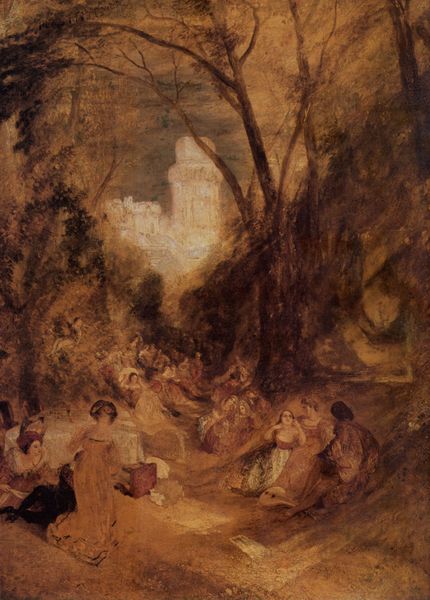
Titel: Boccaccio erzählt die Geschichte des Vogelkäfigs
Künstler: William Turner
Standort: London
Institution: Tate Gallery
Schlagwörter: baum, berg, blätter, dunkel, gemälde, himmel, mann, schatten, weiß, wolken, aquarell, bäume, fluss, frauen, grün, landschaft, menschen, mädchen, ocker, sitzen, stadt, äste, abend, braun, frau, geste, grau, haar, hell, hintergrund, hut, hüte, jahrhundertwende, kleid, kleider, kreide, licht, männer, nacht, schwarz, skizze, strasse, stuhl, tisch, zeichnung, gebäude, haus, park, schloss, weg, wiese, beige, fest, gesellschaft, gespräch, malerei, silber, schauen, öl, ast, bach, erde, hügel, natur, stamm, zweige, gebüsch, kirche, pastos, boden, haare, sitzend, decke, gitarre, tal, wald, genre, turm, schleppe, schürze, düster, vedute, abhang, gepäck, berge, einschnitt, hang, öde, landschaftsmalerei, schlucht, herbst, ausflug, pause, picknick, rast, hocker, schemel, böschung, staffage, stämme, turner, korb, junge, surrealismus, truhe, buch, burg, bub, zweig, lichtung, nachts, kiste, jagd, trüb, öffnung, erleuchtet, verschwommen, sicht, hügelig, reise, ölskizze, graben, zentrum, tempel, watteau, leuchtend, laute, mandoline, verstecken, hohlweg, waldweg, brau, erdtöne, wanderung, koffer, schimmernd, lager, brauntonig, lange kleider, frauengruppe, piknik, aquarel, erschöpfung, geselllschaft, odnis, ral, waldlichtung, liegnd, 1910, helldunkelmalerei, tälchen, drindl, surrealismis